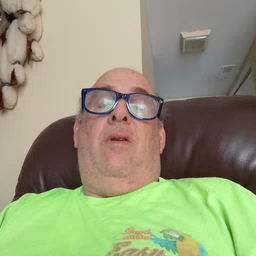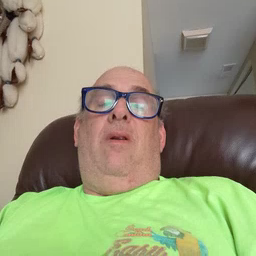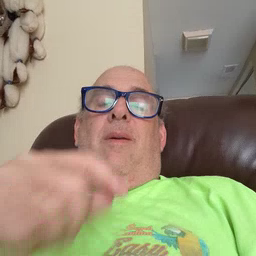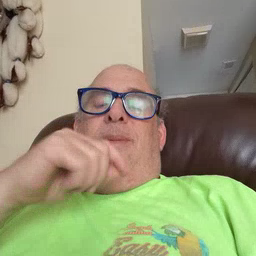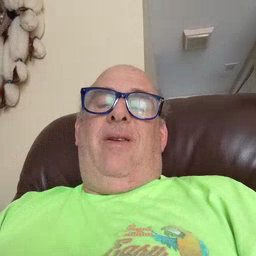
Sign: pen